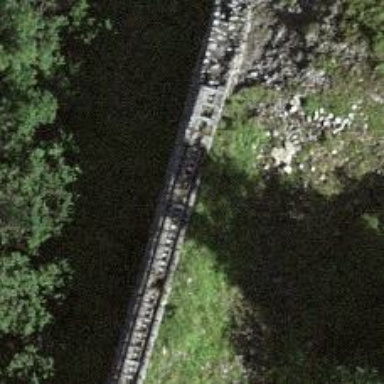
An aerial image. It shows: Abandoned railway line on embankment.